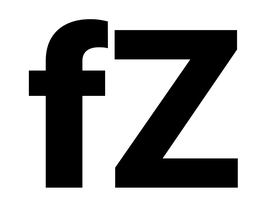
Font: Roboto_Black